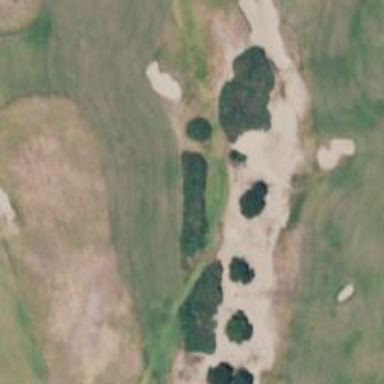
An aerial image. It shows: Pathway for golfing.